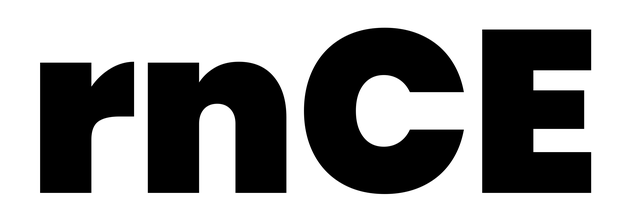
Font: Poppins-Black